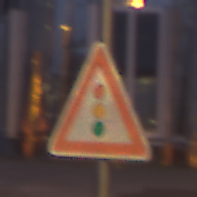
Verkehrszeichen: Lichtzeichenanlage
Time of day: Night
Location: Outdoor (Urban)
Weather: PartlyCloudy
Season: NotSpecified
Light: Artificial